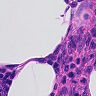
Metastatic tissue present: no